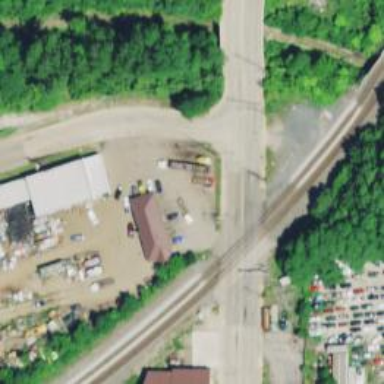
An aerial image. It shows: Railway level crossing.